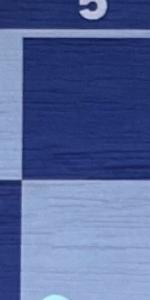
Label: Bishop_White